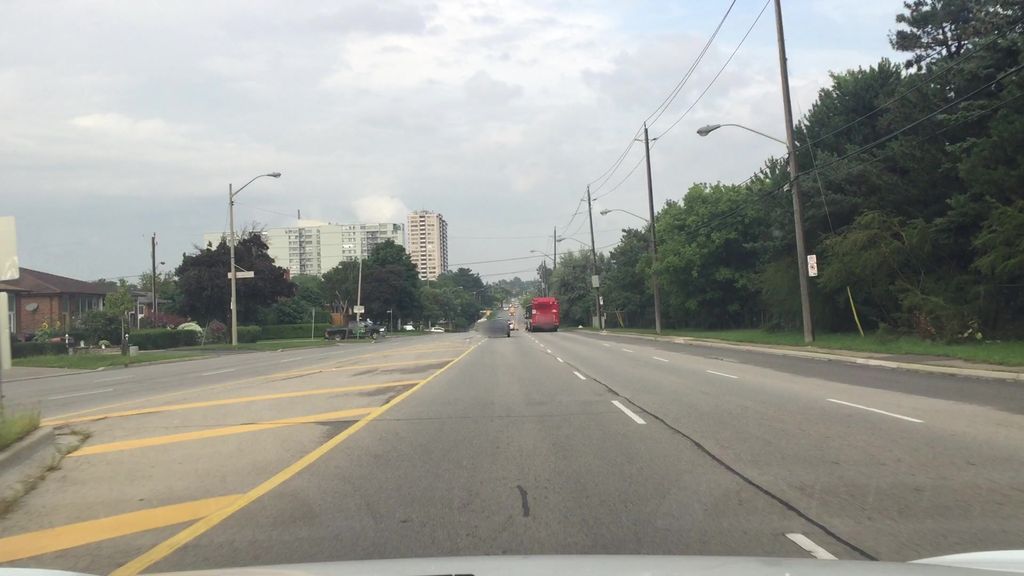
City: toronto